Question: I recently migrated to Unicorn from passenger to run my e-commerce application which is based on Ruby 2.0.0-p0 on Rails 3.2.13. The average response time of the app server thats unicorn is quite high according to newrelic metrics. How to tweak unicorn to reduce the app response time to less 500ms, presently I am experiencing more then 1200ms. I have attached the snap shot of the unicorn app server response time and also I have attached the unicorn.rb and nginx.conf
One thing we can notice that, Ruby itself is consuming more then 800ms. How can I reduce that? I am running AWS ubuntu ec2 instance. I am running on large instances.
'''
require 'unicorn/oob_gc'
# this should probably be between CPU threads and CPU threads * 2
worker_processes 2
# this is your current deployed code symlink
root = "/path/to/app"
working_directory root
# don't use TCP to talk to Nginx
listen "/tmp/unicorn.sock"
# how long is it ok for your workers to hang
timeout 30
pid "#{root}/tmp/pids/unicorn.pid"
stderr_path "#{root}/log/unicorn_stderr.log"
stdout_path "#{root}/log/unicorn_stdout.log"
preload_app true
GC.respond_to?(:copy_on_write_friendly=) and
GC.copy_on_write_friendly = true
check_client_connection false
before_exec do |server|
ENV['BUNDLE_GEMFILE'] = "#{root}/Gemfile"
end
before_fork do |server, worker|
defined?(ActiveRecord::Base) and
ActiveRecord::Base.connection.disconnect!
old_pid = "#{server.config[:pid]}.oldbin"
if old_pid != server.pid
begin
sig = (worker.nr + 1) >= server.worker_processes ? :QUIT : :TTOU
Process.kill(sig, File.read(old_pid).to_i)
rescue Errno::ENOENT, Errno::ESRCH
end
end
end
after_fork do |server, worker|
Signal.trap 'TERM' do
puts 'Unicorn worker intercepting TERM and doing nothing. Wait for master to sent QUIT'
end
defined?(ActiveRecord::Base) and
ActiveRecord::Base.establish_connection
end
'''
here is my nginx.conf
'''
worker_processes 2;
user ubuntu ubuntu; # for systems with "nobody" as a group instead
# Feel free to change all paths to suite your needs here, of course
pid /etc/nginx/nginx.pid;
error_log /var/log/nginx/nginx.error.log;
events {
worker_connections 1024; # increase if you have lots of clients
accept_mutex off; # "on" if nginx worker_processes > 1
# use epoll; # enable for Linux 2.6+
# use kqueue; # enable for FreeBSD, OSX
}
http {
# nginx will find this file in the config directory set at nginx build time
include mime.types;
# fallback in case we can't determine a type
default_type application/octet-stream;
# click tracking!
# access_log /var/log/nginx/nginx.access.log combined;
# you generally want to serve static files with nginx since neither
# Unicorn nor Rainbows! is optimized for it at the moment
sendfile on;
tcp_nopush on; # off may be better for *some* Comet/long-poll stuff
tcp_nodelay off; # on may be better for some Comet/long-poll stuff
client_max_body_size 2M;
client_body_buffer_size 64k;
#file_cache
open_file_cache max=1000 inactive=20s;
open_file_cache_valid 30s;
open_file_cache_min_uses 2;
open_file_cache_errors off;
gzip on;
gzip_http_version 1.0;
gzip_proxied any;
gzip_min_length 500;
gzip_disable "MSIE [1-6]\.";
# gzip_types text/plain text/html text/xml text/css
# text/comma-separated-values
# text/javascript application/x-javascript
# application/atom+xml;
# this can be any application server, not just Unicorn/Rainbows!
upstream app_server {
# for UNIX domain socket setups:
#server unix:/path/to/.unicorn.sock fail_timeout=0;
;
# for TCP setups, point these to your backend servers
# server 192.168.0.9:8080 fail_timeout=0;
}
server {
keepalive_timeout 5;
# path for static files
root path/to/app;
try_files $uri/index.html $uri.html $uri @app;
location @app {
proxy_set_header X-Forwarded-For $proxy_add_x_forwarded_for;
proxy_set_header Host $http_host;
proxy_redirect off;
proxy_pass http://app_server;
}
# Rails error pages
error_page 500 502 503 504 /500.html;
location = /500.html {
root path/to/app;
}
}
}
'''
Here is the attachment of the newrelic

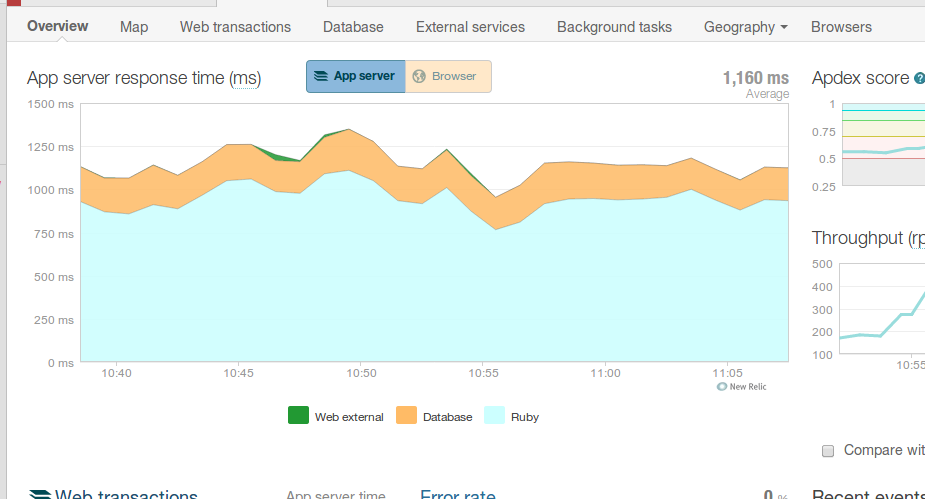
Answer: This problem is not related to unicorn or nginx, but rather the code of your Rails application.
You are doing something slow in your application that you're going to need to fix.
Using newrelic in development mode for detailed traces may help you find your performance problems.